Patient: sex M, age 43
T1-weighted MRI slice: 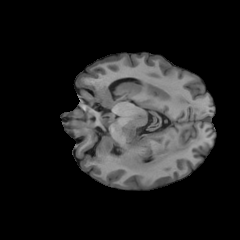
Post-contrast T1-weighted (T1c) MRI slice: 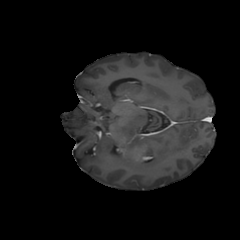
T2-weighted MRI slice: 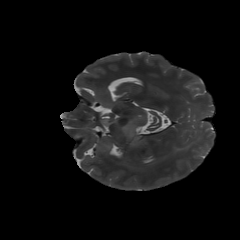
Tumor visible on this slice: yes
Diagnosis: Glioblastoma, IDH-wildtype
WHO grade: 4